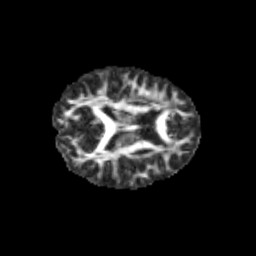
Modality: FA
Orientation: axial
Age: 11
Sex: female
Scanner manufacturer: siemens
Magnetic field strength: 3 T
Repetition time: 3.8 s
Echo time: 0.07 s